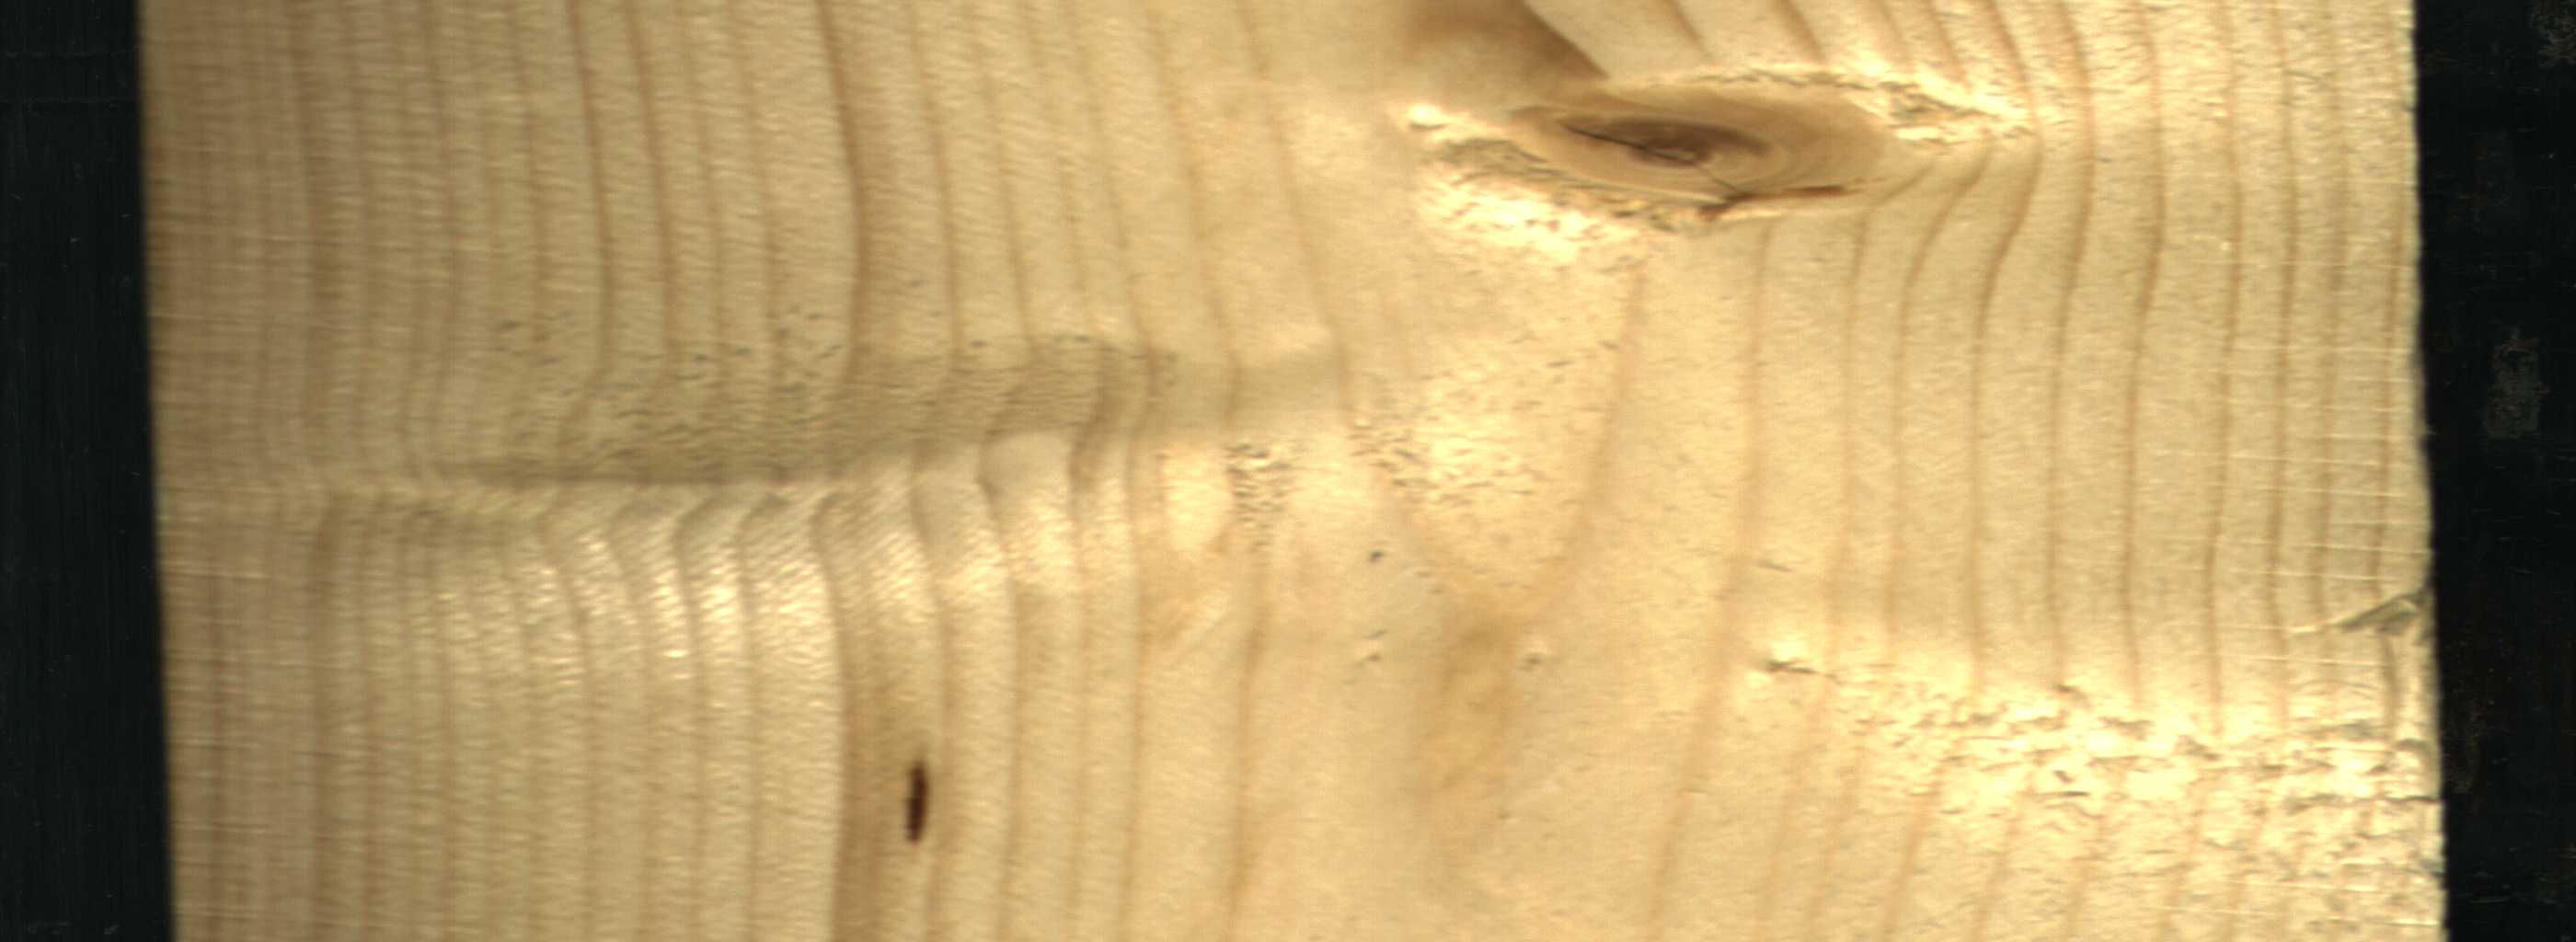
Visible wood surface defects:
resin
knot_with_crack